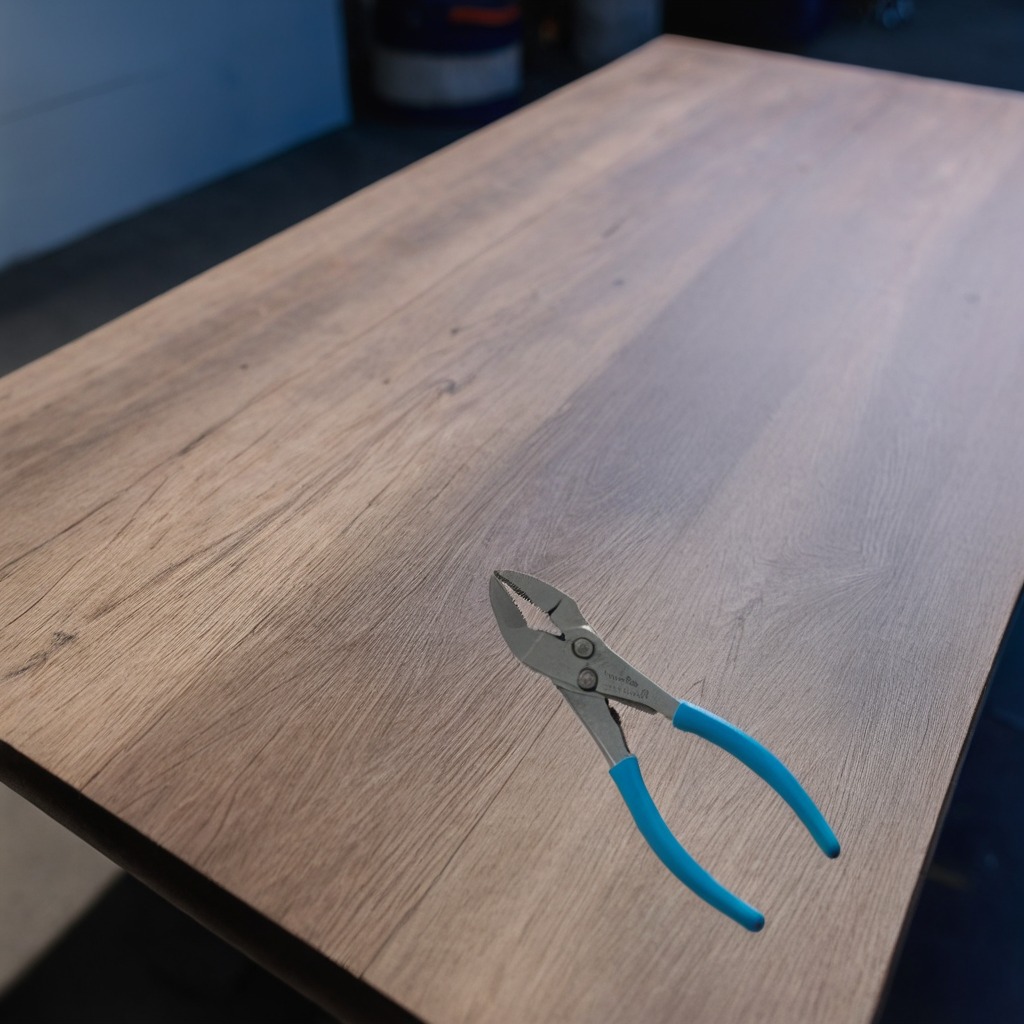
A plier lies on the table with faint burn marks in a small garage at twilight.